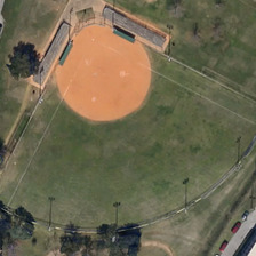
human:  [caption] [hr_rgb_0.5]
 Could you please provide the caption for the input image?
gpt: the fan shaped baseball field has a khaki circular infield .

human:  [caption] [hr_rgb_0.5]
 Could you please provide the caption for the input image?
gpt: several trees is located at coners of the baseballfield .

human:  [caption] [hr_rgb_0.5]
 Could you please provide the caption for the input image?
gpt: a fanshaped baseball field with a yellow circle sand .

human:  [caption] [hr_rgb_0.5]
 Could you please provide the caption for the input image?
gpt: there is a lawn with a baseball field built on it  on both side of which are parking lot with cars .

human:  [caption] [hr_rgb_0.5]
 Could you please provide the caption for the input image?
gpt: several green trees and several cars are near a baseball field .